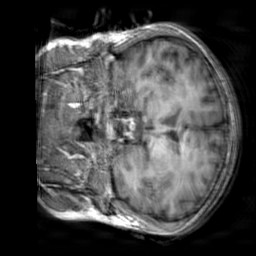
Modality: T1w
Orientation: coronal
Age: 33
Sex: male
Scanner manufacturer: siemens
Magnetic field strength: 3 T
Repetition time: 2.3 s
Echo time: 0.00303 s